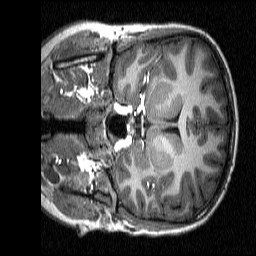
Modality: T1w
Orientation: coronal